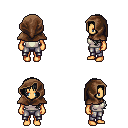
a pixel art fantasy rpg character, female body template, human, tanned skin, white sleeveless shirt, metal pants, gray left-swept hairstyle, cloth hood, four views (front, back, left, right), 2x2 character sprite sheet, small pixel art, hard edges, no anti-aliasing